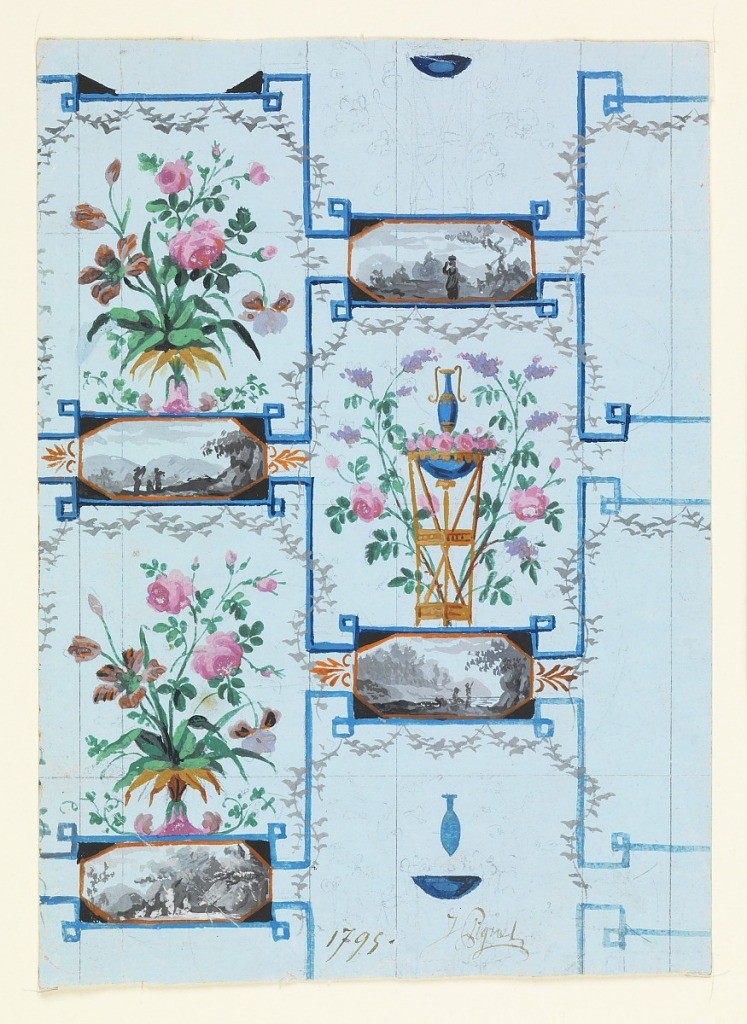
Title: Wallpaper Design
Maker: Pignet et Cie
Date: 1795
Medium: Brush and tempera, graphite on laid paper
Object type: Drawing
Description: Design for wall-paper of the Directoire period, combining elements of panel wall-papers and simple repeating wall-papers. Landscape vignettes in grisaille are combined with large floral arabesques.